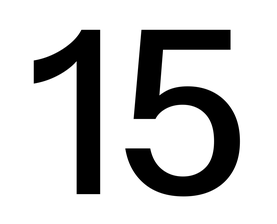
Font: InstrumentSans_Medium